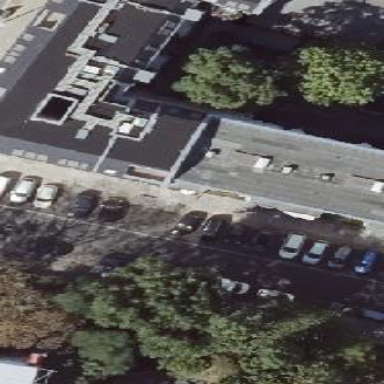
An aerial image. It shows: Residential building with double saltbox roof made of tar paper.